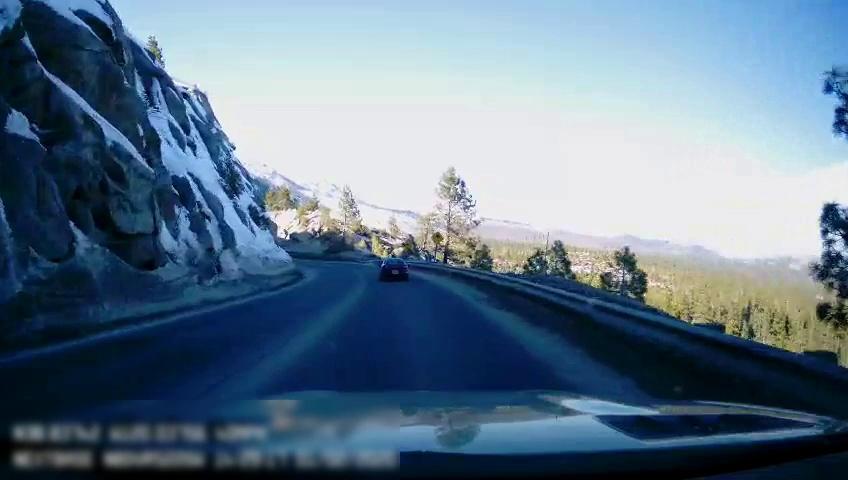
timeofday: Day
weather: Sunny
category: Drivable Space
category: Vehicles | Car
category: Lanes | Opposite Lane
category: Lanes | Opposite Lane
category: Lanes | Current Lane
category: Traffic | Signs